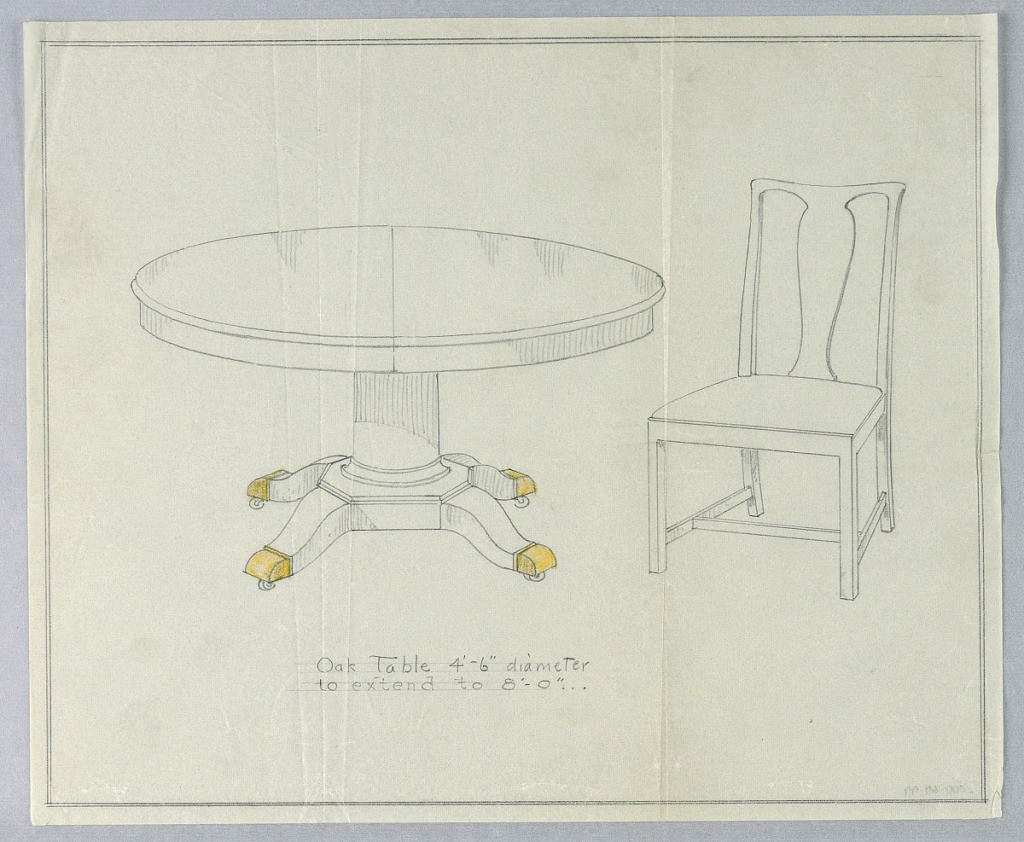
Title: Design for Oak Round Table and Chair
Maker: A.N. Davenport Co.
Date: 1900–05
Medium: Graphite ochre color pencil on thin, cream tracing paper
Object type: Drawing
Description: Round molded taqble raised on column-like support sitting on molded octagonal base with four splayed legs with brass feet on casters.  To the right of the table design, a chair with a trapezoidal seat and a vase splat has straight side rails extending into raked back legs; front legs are straight.  On the sides, legs are joined by stretchers; a single stretcher attaches horizontally across center.